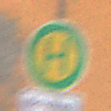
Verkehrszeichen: Haltestelle
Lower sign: ZeitangabenMitBeschraenkungAufWochentage5
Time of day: Midday
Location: Outdoor (Urban)
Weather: Overcast
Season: NotSpecified
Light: Natural